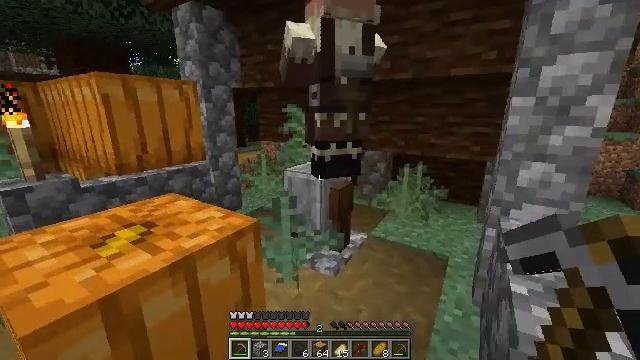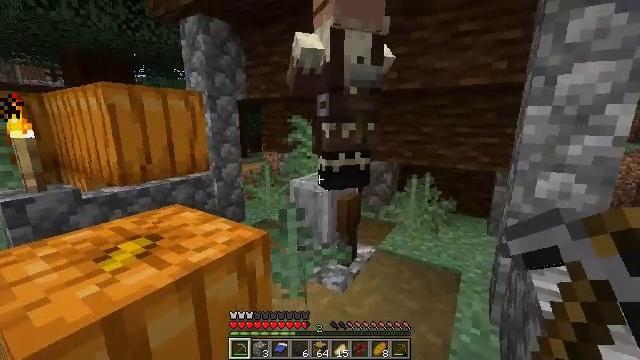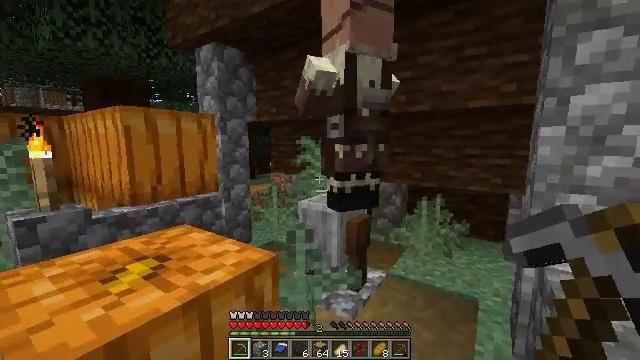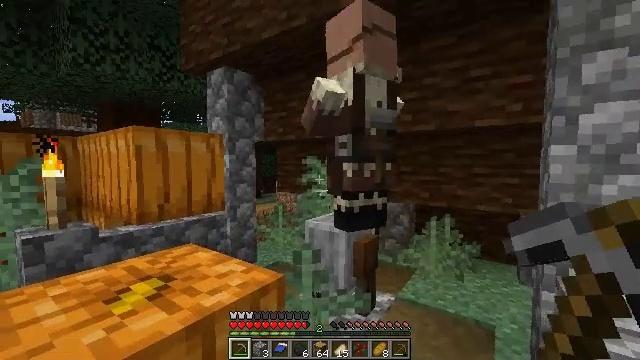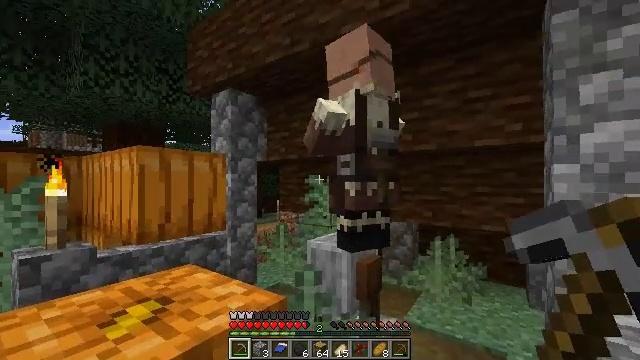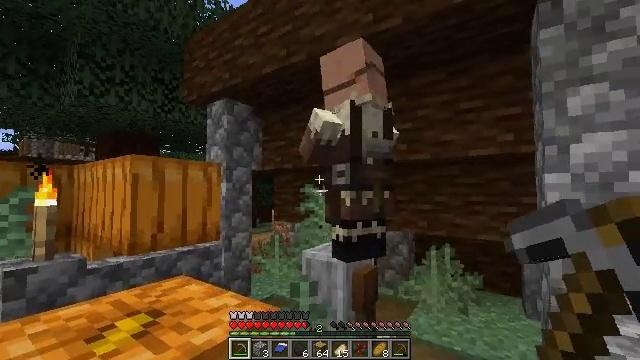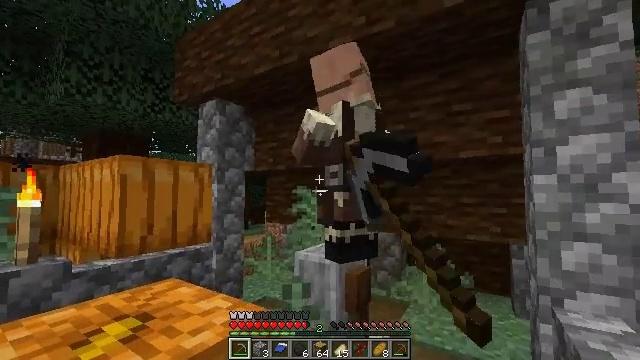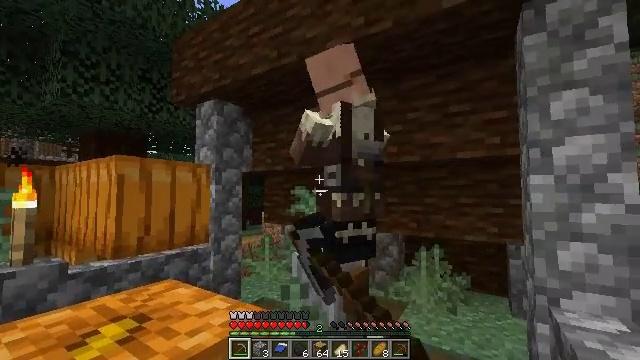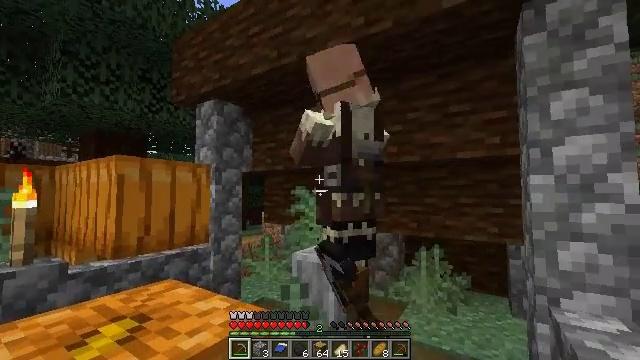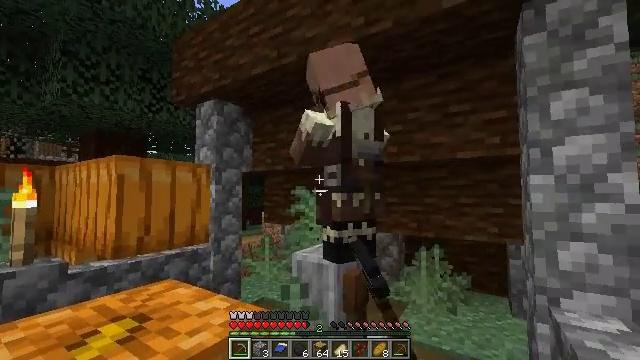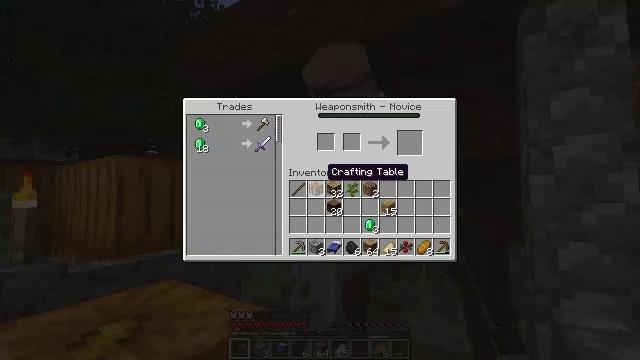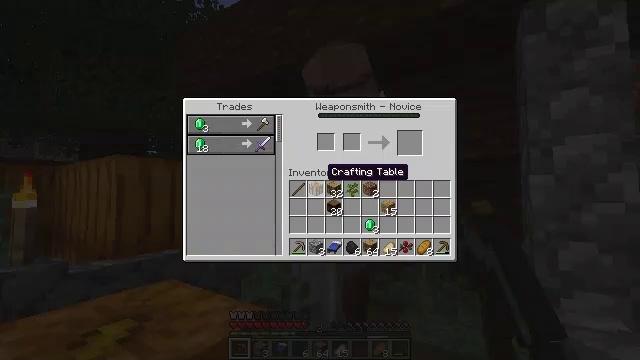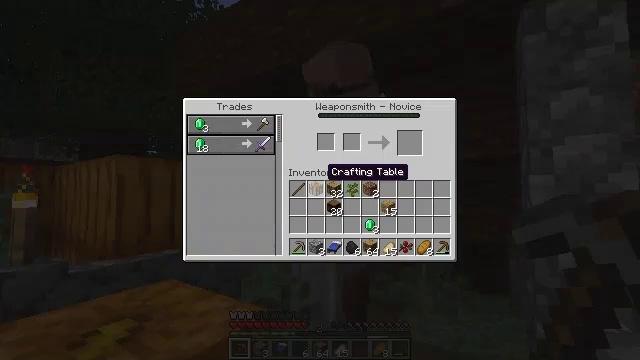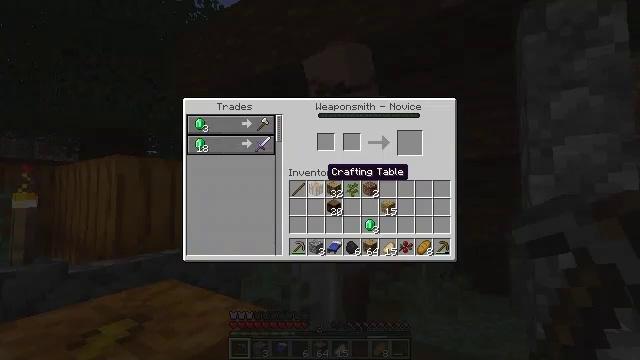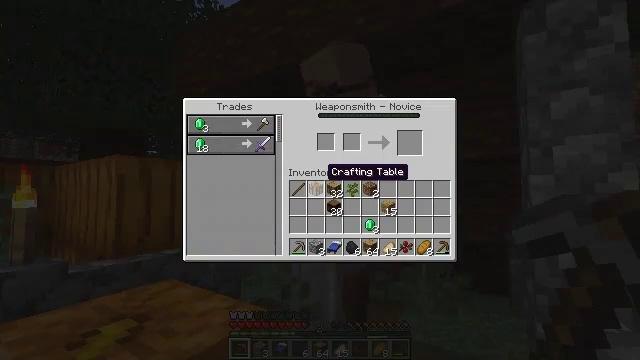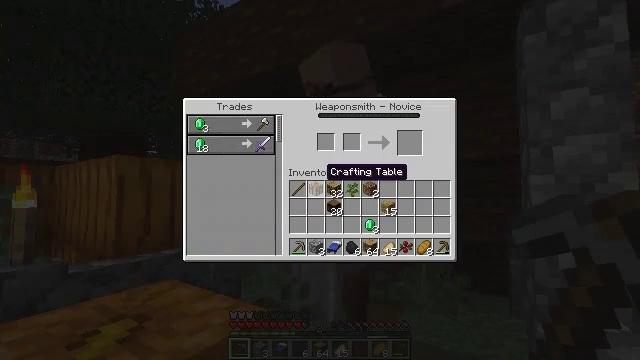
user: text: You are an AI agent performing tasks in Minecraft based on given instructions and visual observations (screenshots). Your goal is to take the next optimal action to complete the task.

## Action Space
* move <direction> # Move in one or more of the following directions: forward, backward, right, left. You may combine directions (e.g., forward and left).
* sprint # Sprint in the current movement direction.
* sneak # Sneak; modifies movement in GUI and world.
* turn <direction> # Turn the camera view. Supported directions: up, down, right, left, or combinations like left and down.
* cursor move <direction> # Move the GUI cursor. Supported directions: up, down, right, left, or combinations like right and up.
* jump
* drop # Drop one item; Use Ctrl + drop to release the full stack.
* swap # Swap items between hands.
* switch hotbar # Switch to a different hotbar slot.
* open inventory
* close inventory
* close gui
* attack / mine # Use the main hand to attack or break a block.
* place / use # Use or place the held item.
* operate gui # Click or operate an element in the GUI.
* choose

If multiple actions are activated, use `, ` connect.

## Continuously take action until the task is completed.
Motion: motion action
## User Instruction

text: craft item air
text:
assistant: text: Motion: turn up
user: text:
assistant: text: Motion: turn left and up
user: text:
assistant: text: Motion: turn left and up
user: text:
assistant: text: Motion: turn up
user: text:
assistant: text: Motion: turn right and up, use / place
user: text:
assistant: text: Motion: turn right, use / place
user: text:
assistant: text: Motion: use / place
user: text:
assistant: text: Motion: use / place
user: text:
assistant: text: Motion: no_op
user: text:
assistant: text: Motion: open gui
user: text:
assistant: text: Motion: no_op
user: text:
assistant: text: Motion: no_op
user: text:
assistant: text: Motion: no_op
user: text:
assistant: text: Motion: no_op
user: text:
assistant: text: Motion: no_op
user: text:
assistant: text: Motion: no_op
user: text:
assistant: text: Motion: no_op
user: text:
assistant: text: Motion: no_op
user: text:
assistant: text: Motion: cursor move left
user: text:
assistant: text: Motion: cursor move left
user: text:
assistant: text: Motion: cursor move left and up
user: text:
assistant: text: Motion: no_op
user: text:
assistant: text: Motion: no_op
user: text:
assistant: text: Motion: no_op
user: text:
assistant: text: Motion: no_op
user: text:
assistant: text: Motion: cursor move up
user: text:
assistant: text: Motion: cursor move left and up
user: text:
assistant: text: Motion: no_op
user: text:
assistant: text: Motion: no_op
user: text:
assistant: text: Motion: no_op